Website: apple
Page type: billing-address
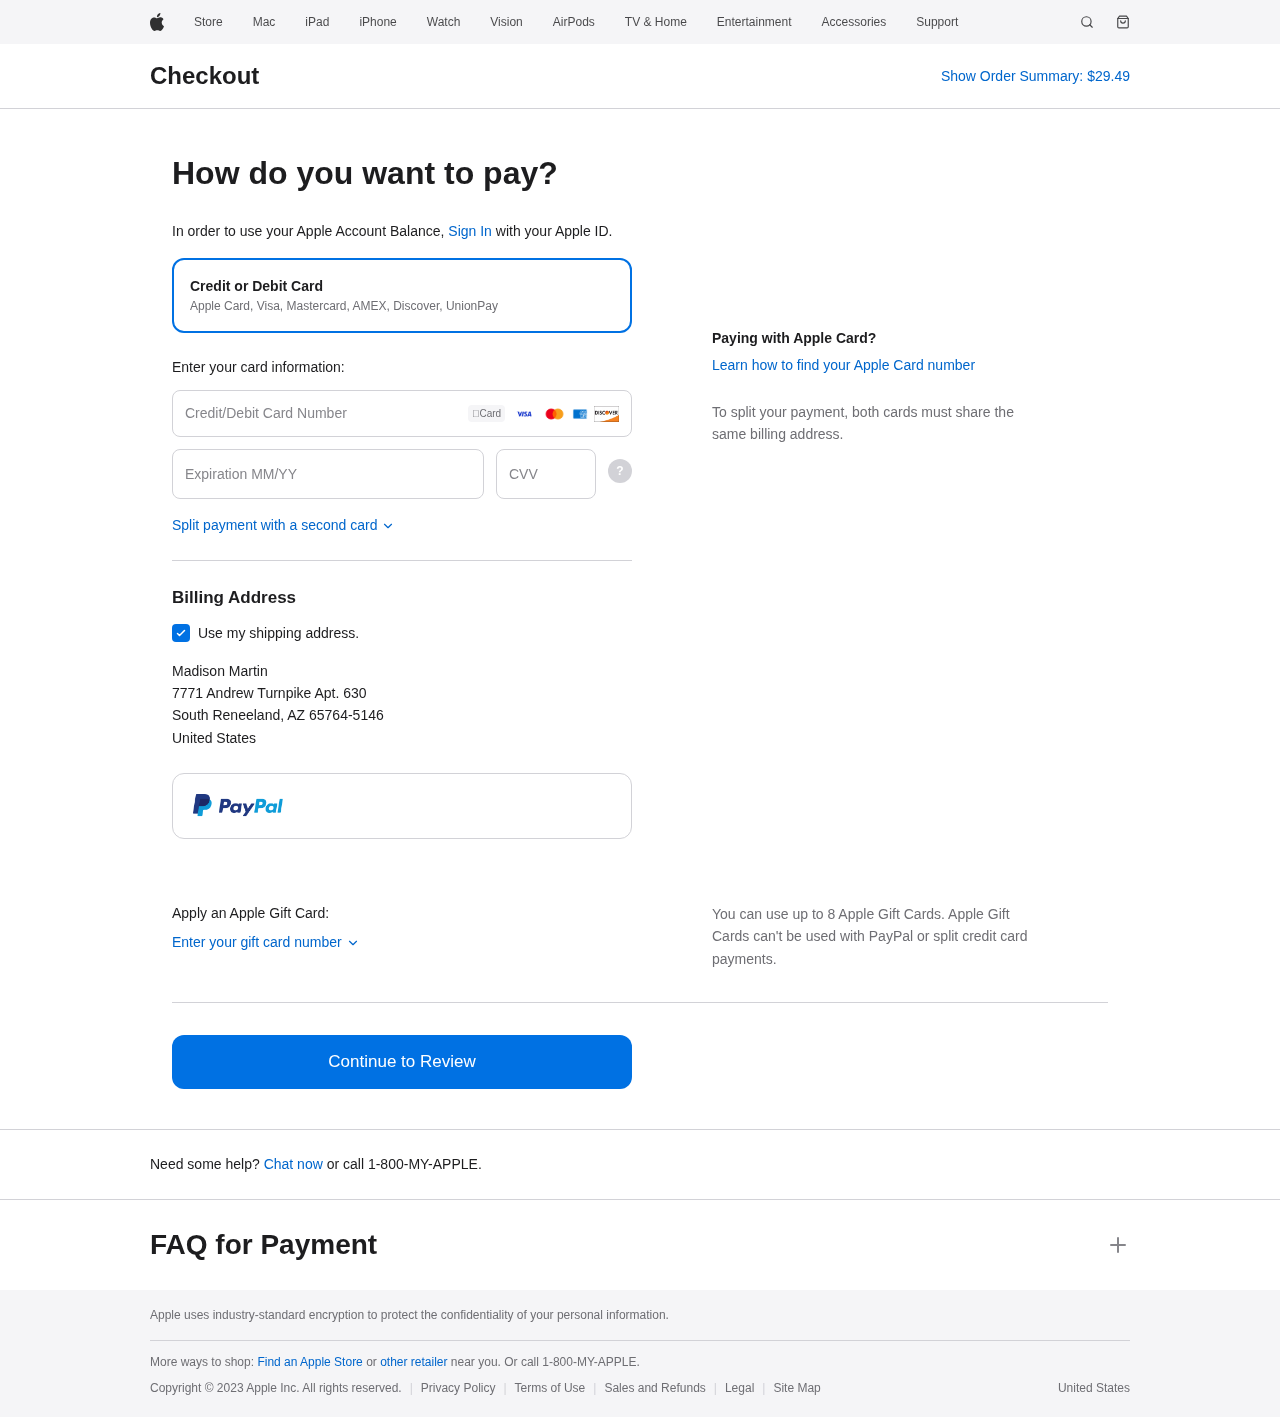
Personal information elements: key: PII_CARD_CVV
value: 4745
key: PII_CARD_EXPIRY
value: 07/30
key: PII_CARD_NUMBER
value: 3465 1396 9318 489
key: PII_CITY
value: South Reneeland
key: PII_COUNTRY
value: United States
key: PII_FULLNAME
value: Madison Martin
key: PII_POSTCODE_FULL
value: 65764-5146
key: PII_STATE_ABBR
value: AZ
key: PII_STREET
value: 7771 Andrew Turnpike Apt. 630
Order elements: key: ORDER_TOTAL
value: $29.49